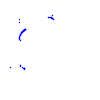
Particle: kaon